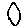
Label: hexagon